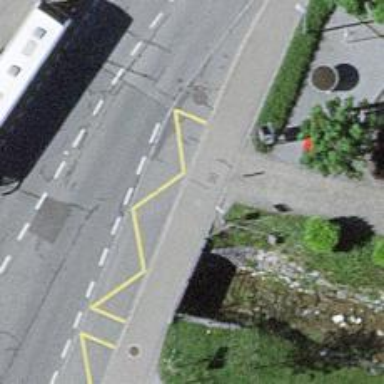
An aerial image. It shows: Bus stop with platform for public transport.